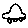
Label: car